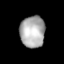
Tissue: lung
Cell type: T cells
Senescence score: 0.2418
Nuclear area (px): 771
Mean DAPI intensity: 173.51